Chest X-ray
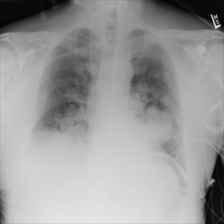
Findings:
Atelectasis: negative
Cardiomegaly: negative
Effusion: negative
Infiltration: negative
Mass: positive
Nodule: negative
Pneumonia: negative
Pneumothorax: negative
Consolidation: negative
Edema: negative
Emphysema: negative
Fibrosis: negative
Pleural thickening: negative
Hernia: negative